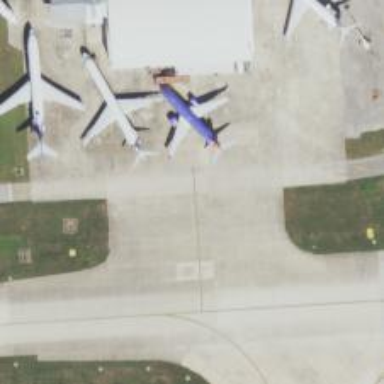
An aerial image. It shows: Image of taxiway at airport.